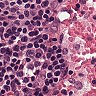
Metastatic tissue present: no